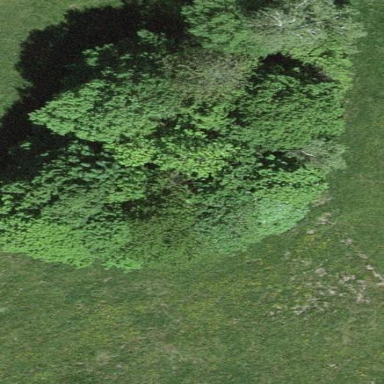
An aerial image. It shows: Forest area.